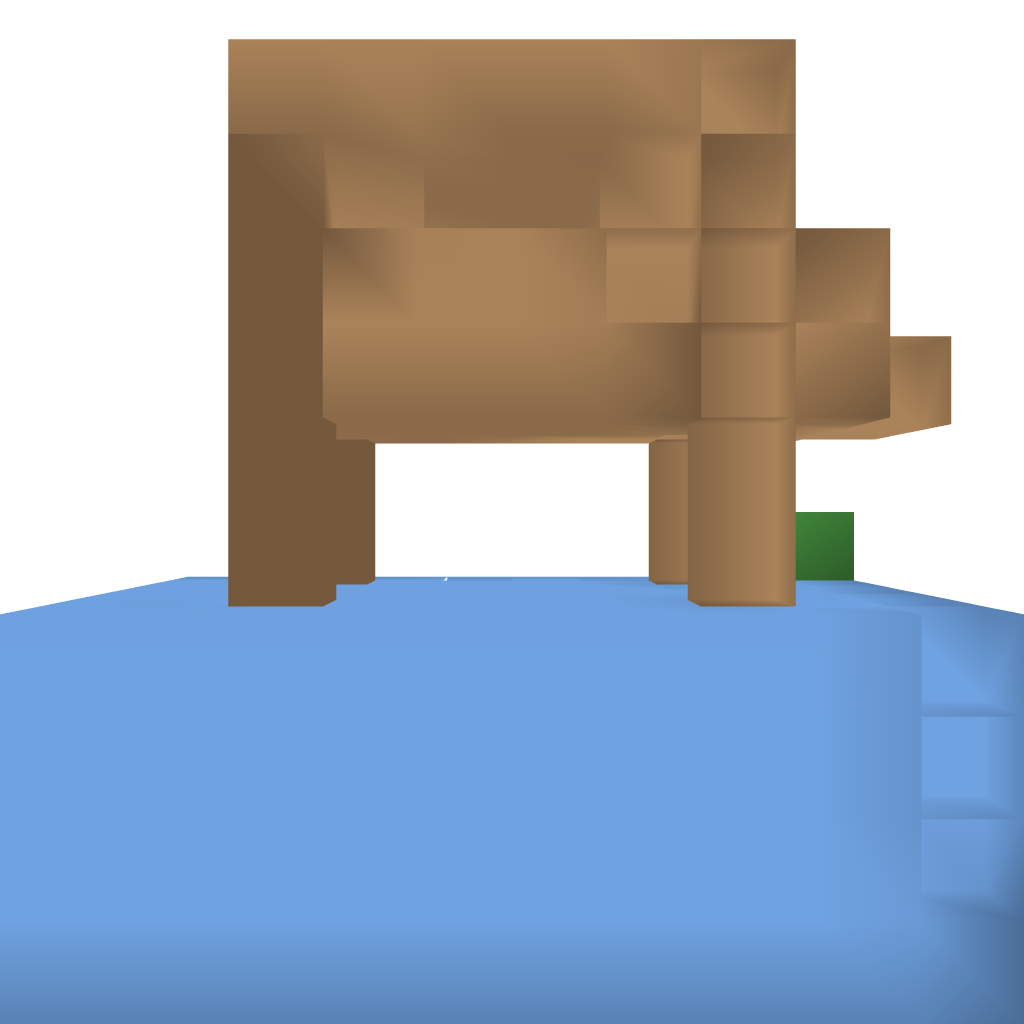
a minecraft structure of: Witchhouse bad low quality